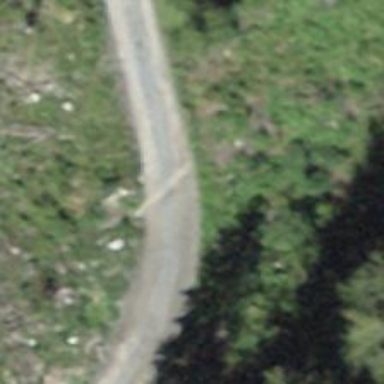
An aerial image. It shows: Compacted track with grade2 surface.